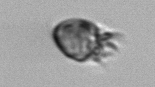
Label: Ciliophora